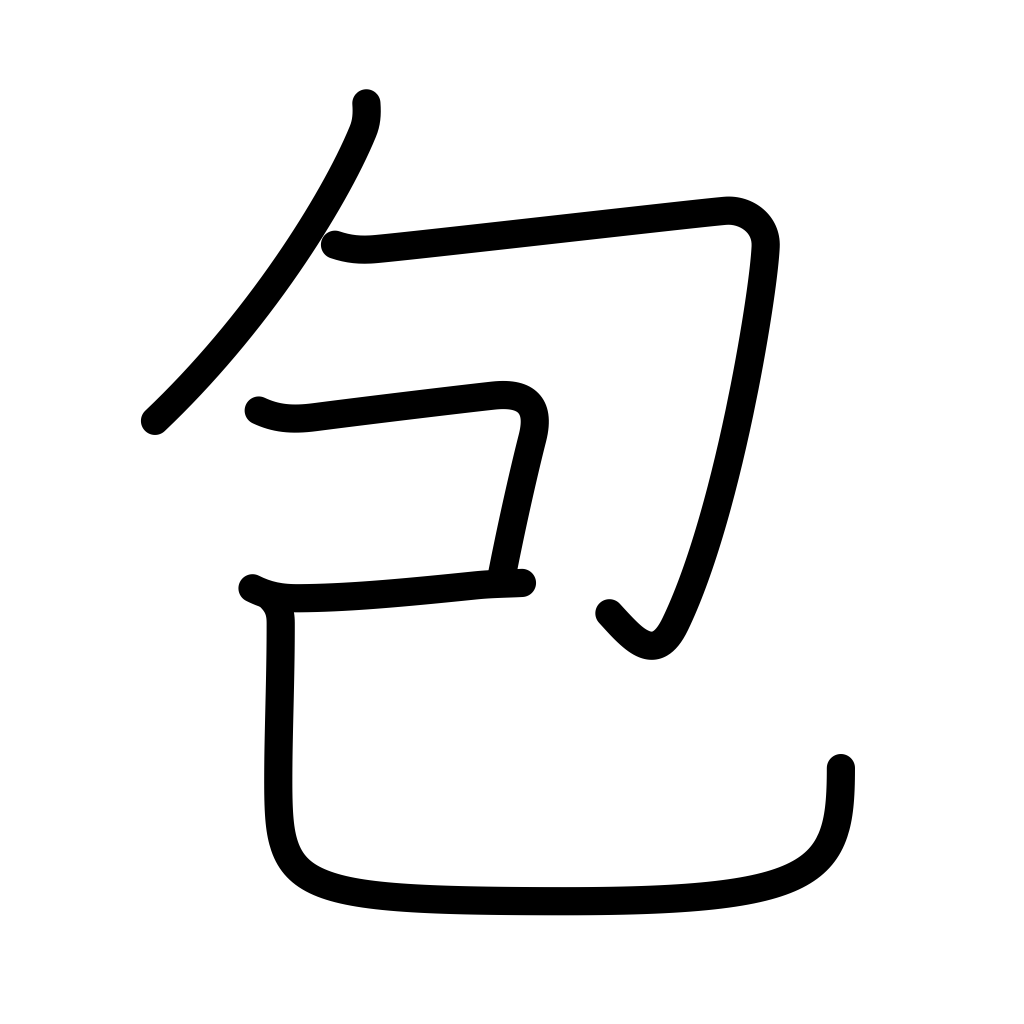
Meaning: wrap, pack up, cover, conceal